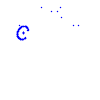
Particle: proton